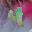
Label: 4